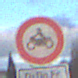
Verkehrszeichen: VerbotKraftraeder
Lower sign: ZeitangabenMitBeschraenkungAufWochentage3
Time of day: SunriseSunset
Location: Outdoor (Suburban)
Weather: PartlyCloudy
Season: NotSpecified
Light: Natural